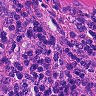
Metastatic tissue present: yes